Aerial crown-view tile of a tropical tree (Barro Colorado Island, Panama), acquired 20250512:
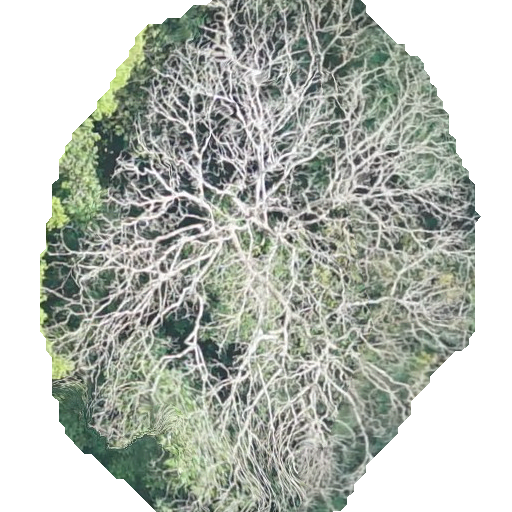
Species: Dipteryx oleifera
GBIF accepted scientific name: Dipteryx oleifera
Crown area: 270.42 m²